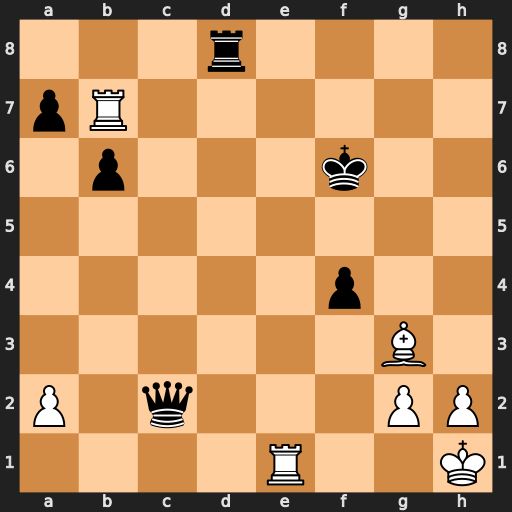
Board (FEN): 3r4/pR6/1p3k2/8/5p2/6B1/P1q3PP/4R2K
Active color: w
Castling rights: -
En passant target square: -
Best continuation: Bh4+ Kg6 Bxd8